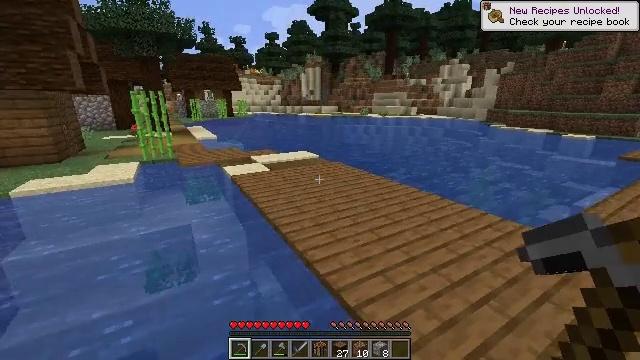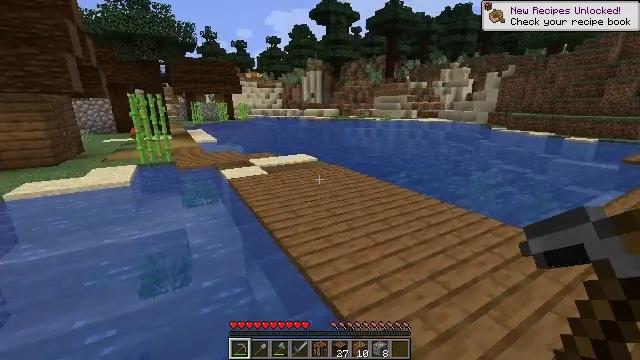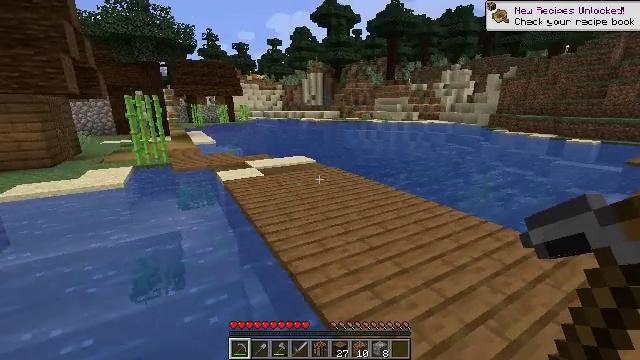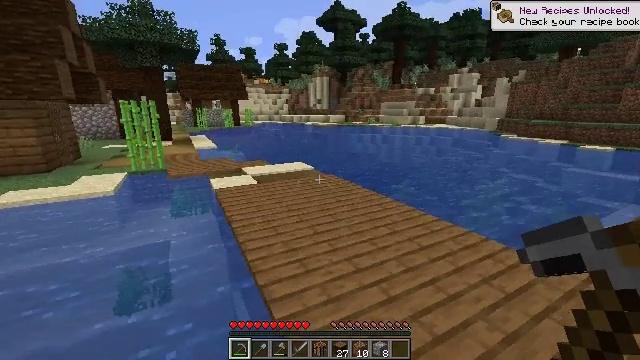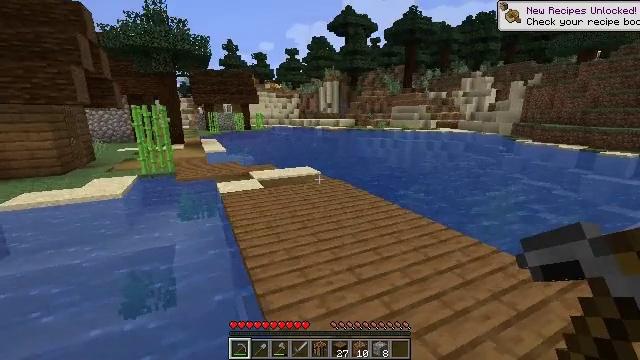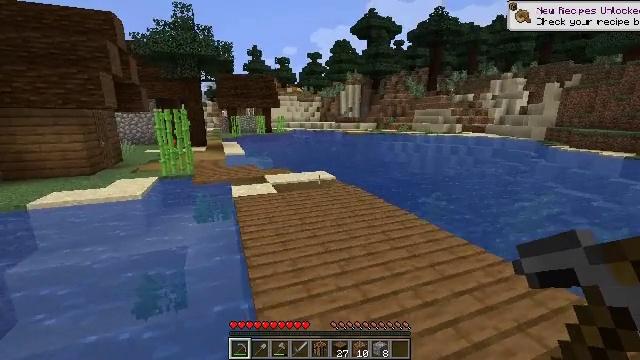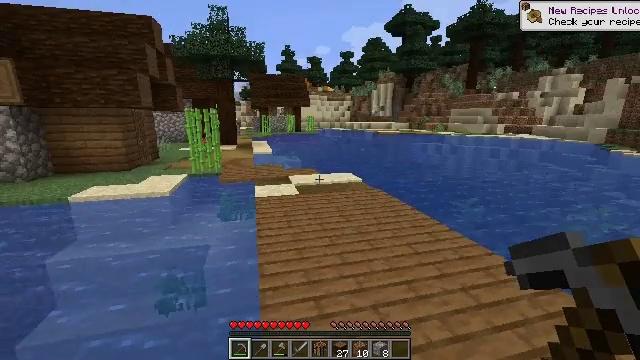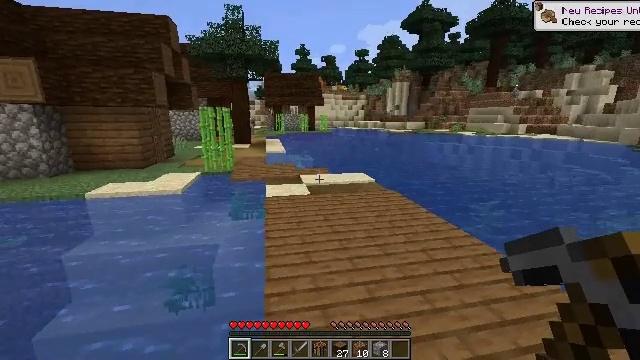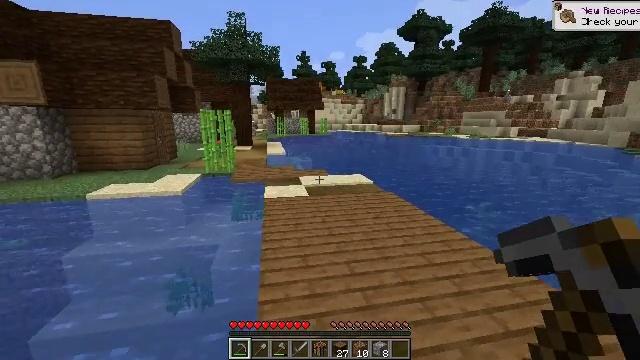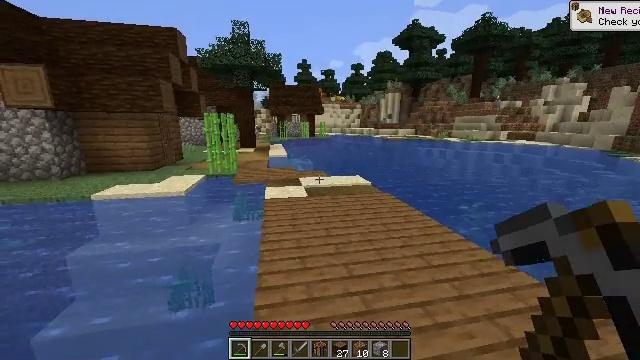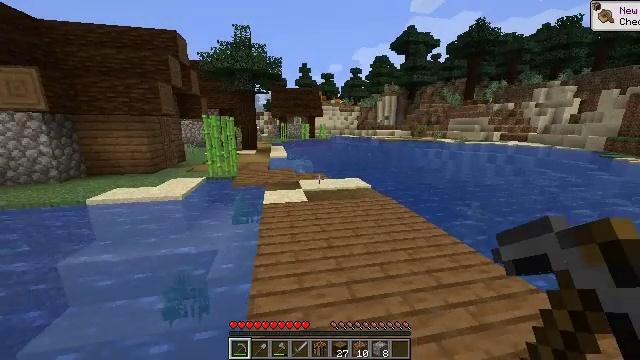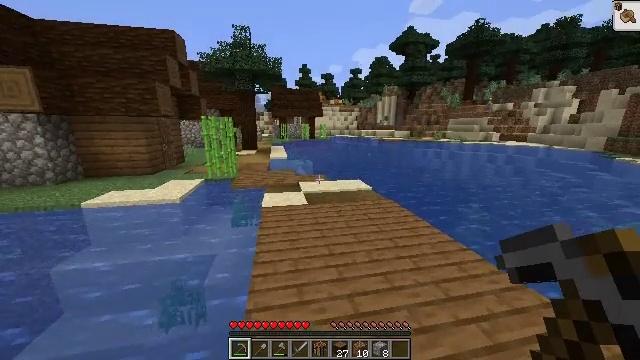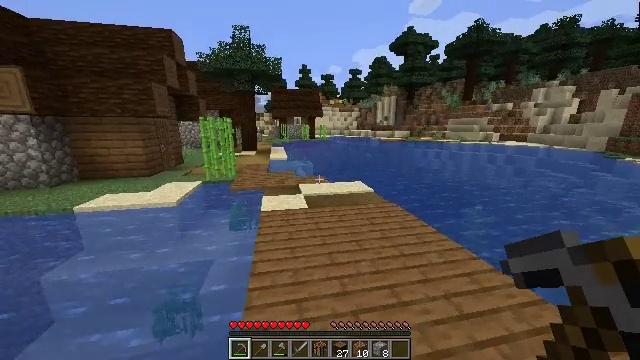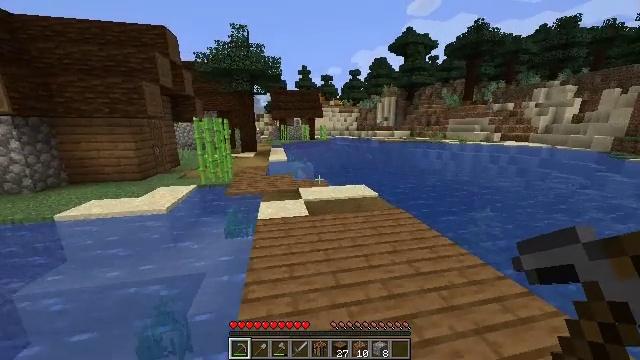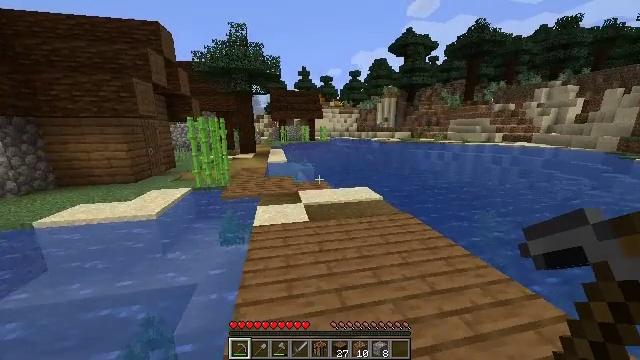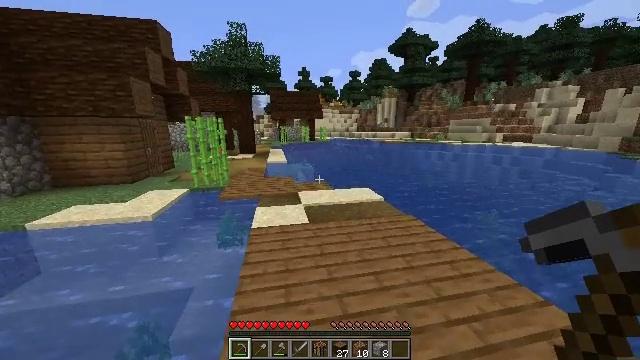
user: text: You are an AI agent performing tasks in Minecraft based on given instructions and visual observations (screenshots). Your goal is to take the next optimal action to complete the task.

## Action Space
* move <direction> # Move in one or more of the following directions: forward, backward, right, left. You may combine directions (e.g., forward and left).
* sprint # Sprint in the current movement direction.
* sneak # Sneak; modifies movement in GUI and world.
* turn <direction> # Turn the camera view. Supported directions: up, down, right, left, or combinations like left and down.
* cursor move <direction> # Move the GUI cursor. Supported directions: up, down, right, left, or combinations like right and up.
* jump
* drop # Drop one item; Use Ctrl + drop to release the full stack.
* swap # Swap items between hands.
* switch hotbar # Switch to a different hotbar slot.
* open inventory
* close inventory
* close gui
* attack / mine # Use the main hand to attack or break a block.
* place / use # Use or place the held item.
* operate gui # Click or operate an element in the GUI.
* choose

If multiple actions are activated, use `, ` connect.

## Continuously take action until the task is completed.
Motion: motion action
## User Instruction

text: Cut down the sugar cane stalks.
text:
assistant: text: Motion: move forward and move right
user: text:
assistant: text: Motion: move forward and move right
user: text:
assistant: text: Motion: move forward and move right, turn left and up
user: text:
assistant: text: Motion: move forward and move right, turn left
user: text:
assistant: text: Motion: move forward, turn left
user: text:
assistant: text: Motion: move forward, turn left
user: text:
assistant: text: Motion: move forward, sprint, turn left
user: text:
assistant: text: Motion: move forward, sprint
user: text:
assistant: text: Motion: move forward, sprint
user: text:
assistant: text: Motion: move forward, sprint
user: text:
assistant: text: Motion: move forward, sprint
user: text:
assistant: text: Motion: move forward, sprint
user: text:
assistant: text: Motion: move forward, sprint
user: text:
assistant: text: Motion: move forward, sprint
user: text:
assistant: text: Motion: move forward, sprint
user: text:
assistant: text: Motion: move forward, sprint, turn left
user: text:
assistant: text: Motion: move forward, sprint, turn left
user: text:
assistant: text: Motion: move forward, sprint
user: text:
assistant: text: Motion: move forward, sprint, turn left
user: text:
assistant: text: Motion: move forward, sprint, turn left
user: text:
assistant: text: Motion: move forward, sprint, turn left
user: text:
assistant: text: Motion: move forward, sprint, turn left
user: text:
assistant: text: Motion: move forward, sprint, turn left
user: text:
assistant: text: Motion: move forward, sprint, turn left
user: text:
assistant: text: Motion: move forward, sprint, turn left
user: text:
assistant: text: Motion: move forward, sprint, turn left
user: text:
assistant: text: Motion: move forward, sprint, turn left
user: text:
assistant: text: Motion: move forward, sprint, turn left
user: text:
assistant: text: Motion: move forward, sprint, turn left
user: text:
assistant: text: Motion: move forward, sprint, turn left